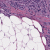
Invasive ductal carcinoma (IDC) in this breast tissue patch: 1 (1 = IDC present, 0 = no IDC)